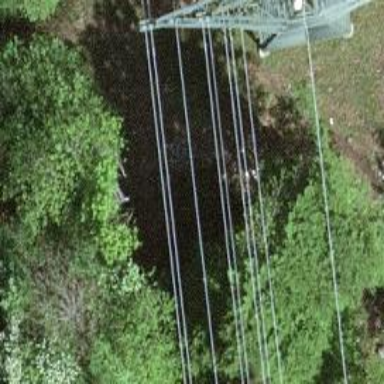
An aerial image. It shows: Power line with eight cables.